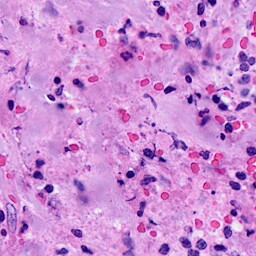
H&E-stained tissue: Breast